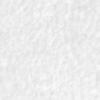
Label: no_change